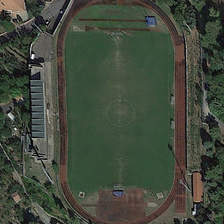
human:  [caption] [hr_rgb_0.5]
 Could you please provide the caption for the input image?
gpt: the stadium is surrounded by a red track .

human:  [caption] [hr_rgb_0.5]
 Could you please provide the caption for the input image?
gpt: a red roofed house is located near the playground .

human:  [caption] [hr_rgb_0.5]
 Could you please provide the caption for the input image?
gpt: a red roofed house is located near the playground .

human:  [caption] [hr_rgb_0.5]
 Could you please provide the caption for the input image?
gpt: the stadium is surrounded by a red track .

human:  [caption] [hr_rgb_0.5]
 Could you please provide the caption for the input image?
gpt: a red roofed house is located near the playground .